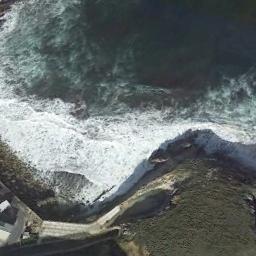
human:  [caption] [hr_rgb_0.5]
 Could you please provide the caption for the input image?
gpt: Waves of deep blue seawater beat the rocks and grass on the bank .

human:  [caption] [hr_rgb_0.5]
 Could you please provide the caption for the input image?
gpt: There are white waves near the beach .

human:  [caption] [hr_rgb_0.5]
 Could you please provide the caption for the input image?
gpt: Dark green ocean and reservoir and grass .

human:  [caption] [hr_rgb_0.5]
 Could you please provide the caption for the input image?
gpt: The type of beach is rocky coast and the beach has a headland, And green plants are on the beach .

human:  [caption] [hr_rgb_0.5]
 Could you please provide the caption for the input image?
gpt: The waves are heavy around the beach .